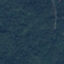
Land use / land cover: Forest